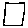
Label: square